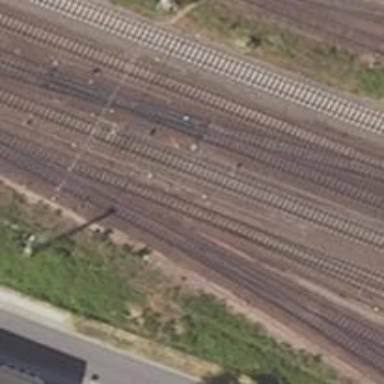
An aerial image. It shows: Railway switch.